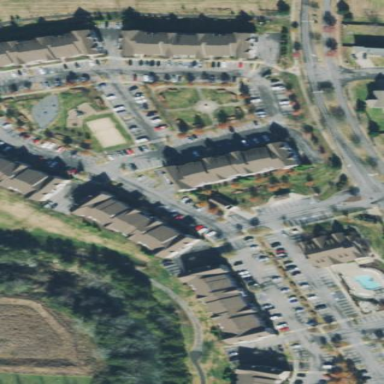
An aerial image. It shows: Residential area with apartments.